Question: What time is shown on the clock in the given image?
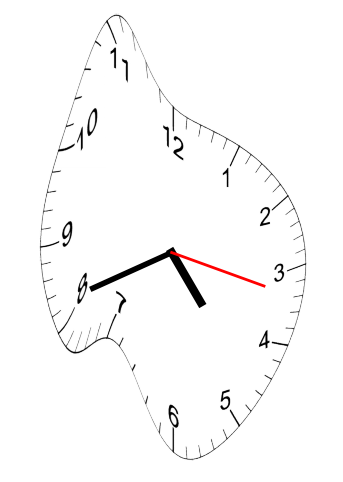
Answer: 04:41:17